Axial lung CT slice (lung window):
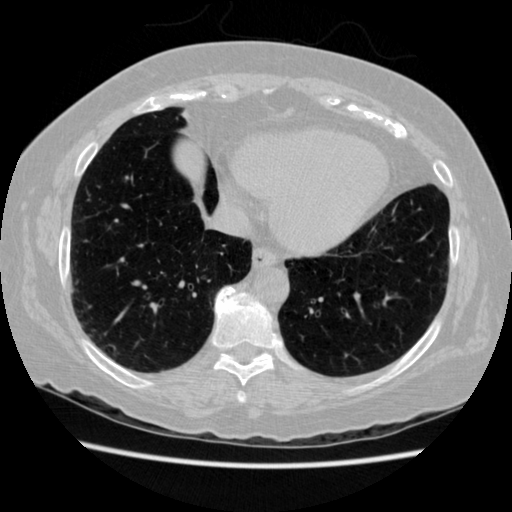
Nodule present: no